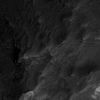
Atmospheric dust classification: not_dusty